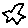
Label: hexagon